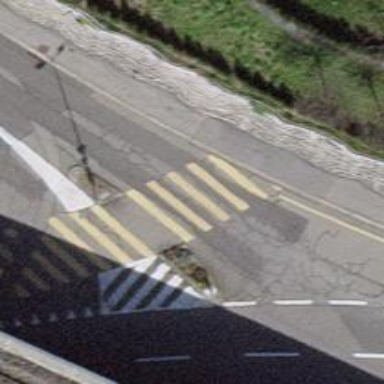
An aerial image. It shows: Tertiary road with asphalt surface.